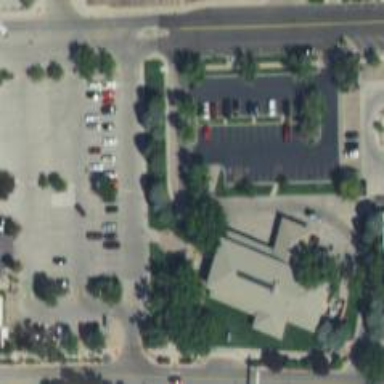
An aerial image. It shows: Parking space.